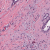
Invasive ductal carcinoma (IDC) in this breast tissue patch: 1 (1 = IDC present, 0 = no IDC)